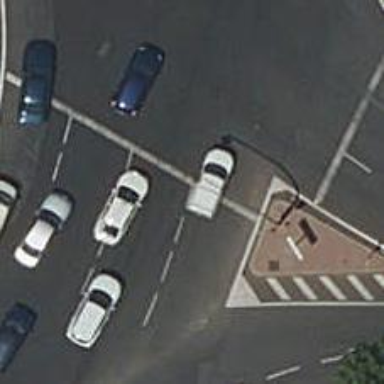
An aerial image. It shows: Road with traffic signals.